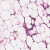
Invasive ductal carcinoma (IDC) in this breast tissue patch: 1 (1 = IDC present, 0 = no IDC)